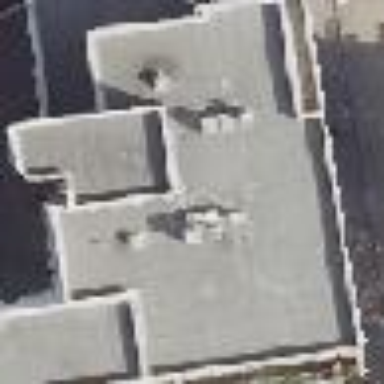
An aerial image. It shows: Building with flat grey roof and white exterior. It is used for both residential and commercial purposes.